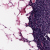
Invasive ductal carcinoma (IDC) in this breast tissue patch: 1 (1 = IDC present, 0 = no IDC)